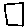
Label: square